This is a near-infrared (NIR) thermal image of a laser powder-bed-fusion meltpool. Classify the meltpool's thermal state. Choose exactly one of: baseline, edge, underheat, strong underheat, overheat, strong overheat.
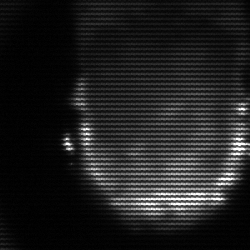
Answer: baseline